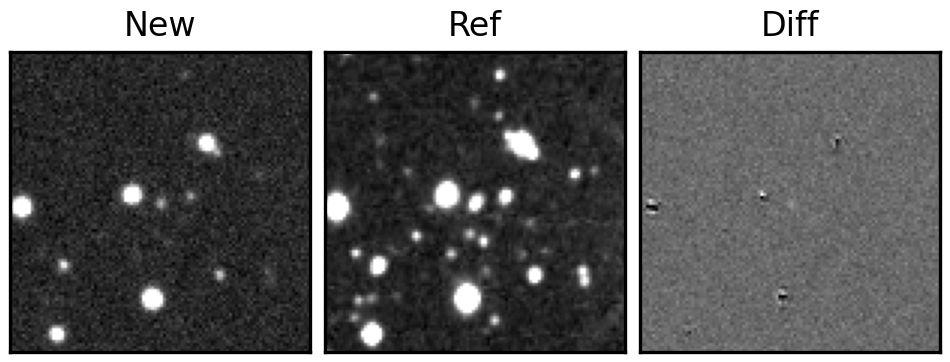
Label: real